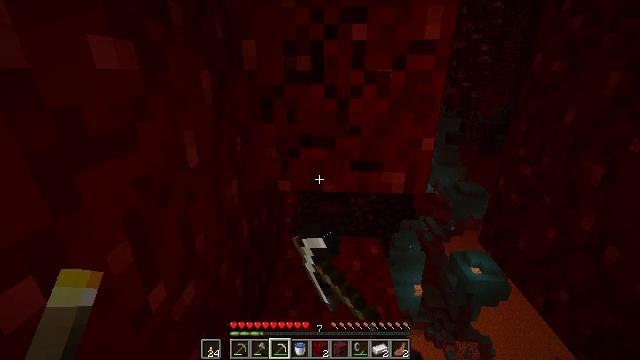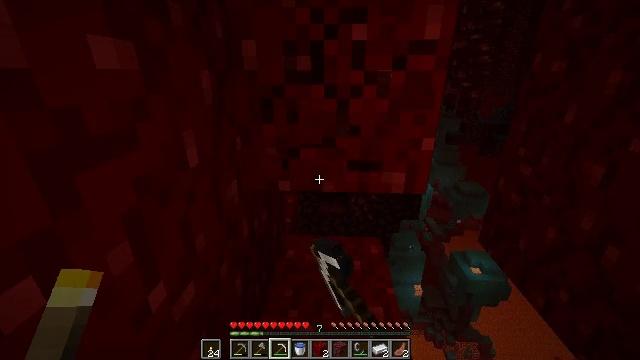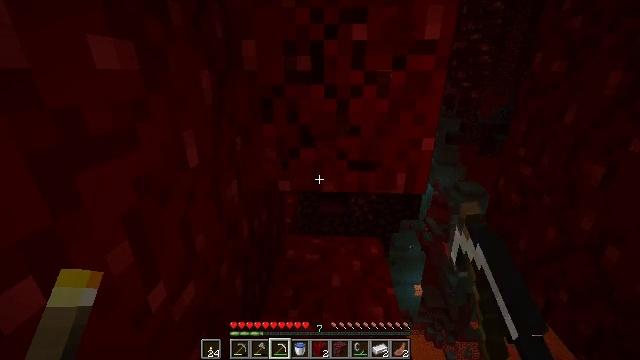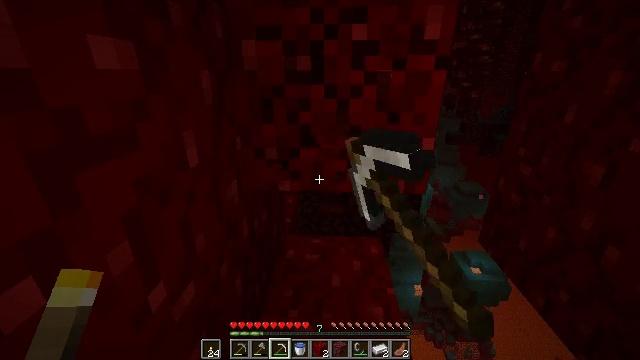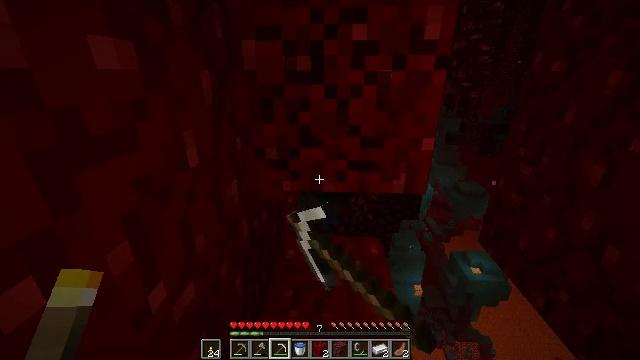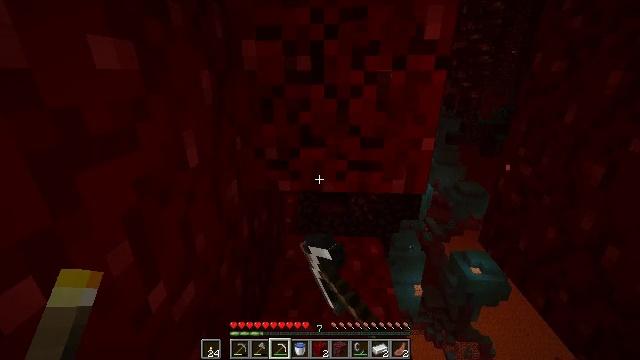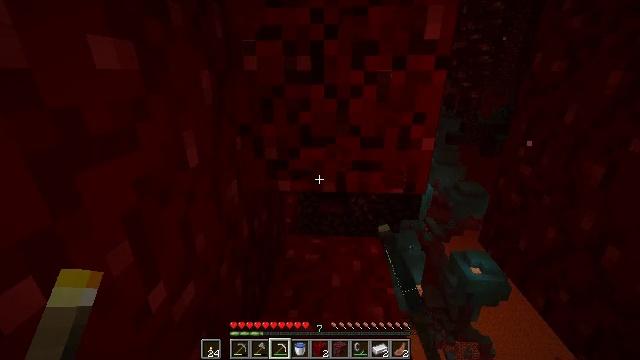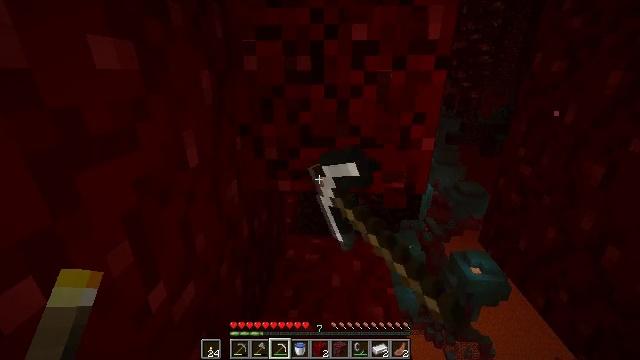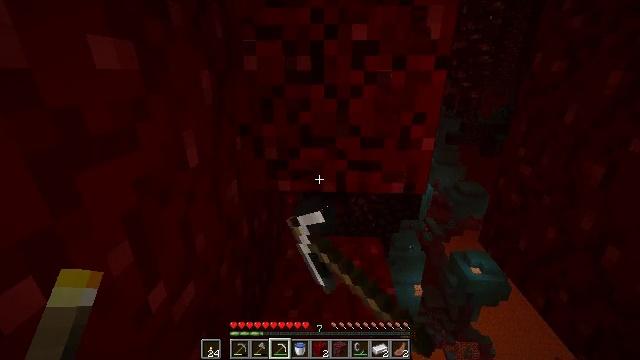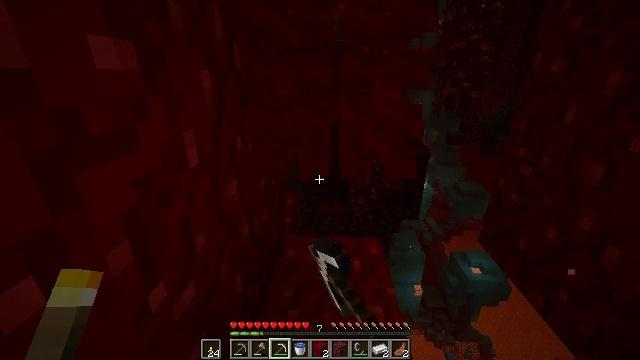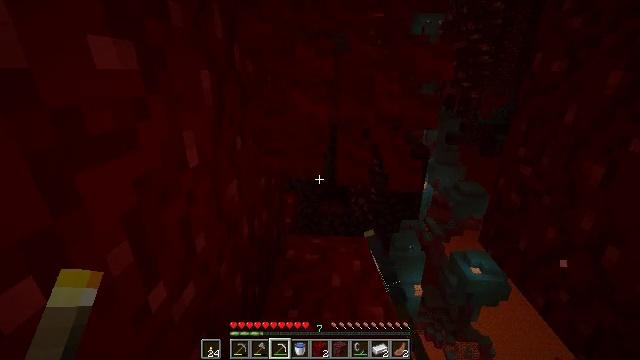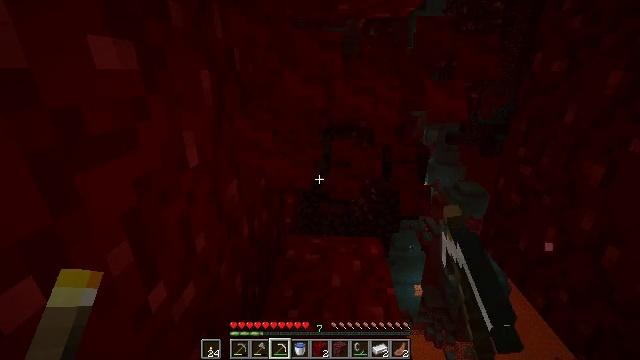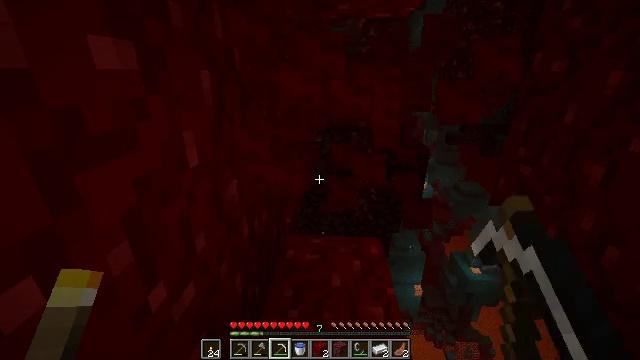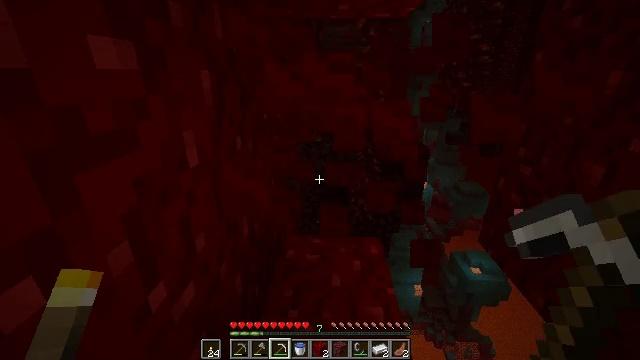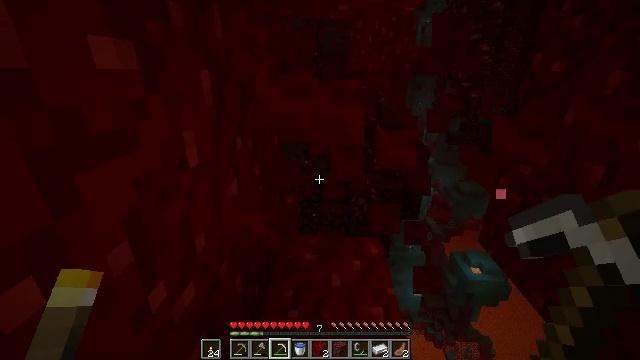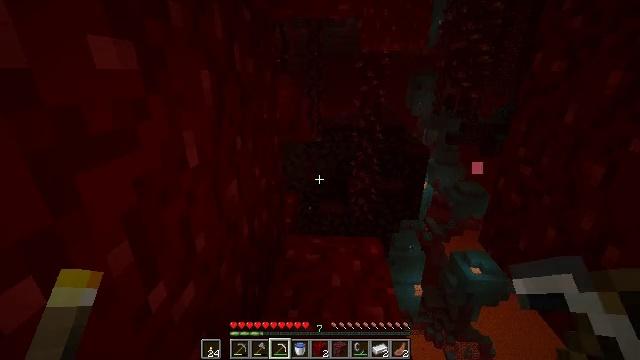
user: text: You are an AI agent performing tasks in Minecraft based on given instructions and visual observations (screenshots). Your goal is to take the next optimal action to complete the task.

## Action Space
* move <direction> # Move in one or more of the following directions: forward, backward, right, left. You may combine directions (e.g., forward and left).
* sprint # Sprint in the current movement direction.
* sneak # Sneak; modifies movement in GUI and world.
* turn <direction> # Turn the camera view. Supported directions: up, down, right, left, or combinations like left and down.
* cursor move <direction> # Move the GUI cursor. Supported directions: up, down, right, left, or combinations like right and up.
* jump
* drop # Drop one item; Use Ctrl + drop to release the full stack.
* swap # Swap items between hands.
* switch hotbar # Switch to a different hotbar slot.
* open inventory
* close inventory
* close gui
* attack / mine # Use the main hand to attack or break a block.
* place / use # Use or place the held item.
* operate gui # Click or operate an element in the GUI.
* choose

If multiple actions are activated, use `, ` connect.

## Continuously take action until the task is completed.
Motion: motion action
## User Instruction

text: Harvest nether wart blocks for resources.
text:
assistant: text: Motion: attack / mine
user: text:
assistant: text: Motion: attack / mine
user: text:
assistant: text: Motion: attack / mine
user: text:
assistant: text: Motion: attack / mine
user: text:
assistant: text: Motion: attack / mine
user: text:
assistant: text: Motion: attack / mine
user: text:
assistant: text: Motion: attack / mine
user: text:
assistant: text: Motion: attack / mine
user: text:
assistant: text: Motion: attack / mine
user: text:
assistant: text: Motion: attack / mine
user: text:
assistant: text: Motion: attack / mine
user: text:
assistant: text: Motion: attack / mine
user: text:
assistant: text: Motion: attack / mine
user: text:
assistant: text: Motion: attack / mine
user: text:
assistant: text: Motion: attack / mine
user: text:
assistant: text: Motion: attack / mine
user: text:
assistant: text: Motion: move forward, turn down, attack / mine
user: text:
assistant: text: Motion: move forward, turn down, attack / mine
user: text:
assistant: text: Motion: move forward
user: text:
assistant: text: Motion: move forward
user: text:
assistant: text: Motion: move forward
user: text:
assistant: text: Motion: move forward
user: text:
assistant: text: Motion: move forward
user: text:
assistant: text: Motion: move forward
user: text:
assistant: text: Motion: move forward
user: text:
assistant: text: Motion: turn down
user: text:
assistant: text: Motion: turn left and down
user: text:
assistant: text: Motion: turn left and down
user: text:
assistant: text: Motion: turn left and down
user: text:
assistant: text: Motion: no_op